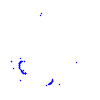
Particle: proton